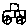
Label: car